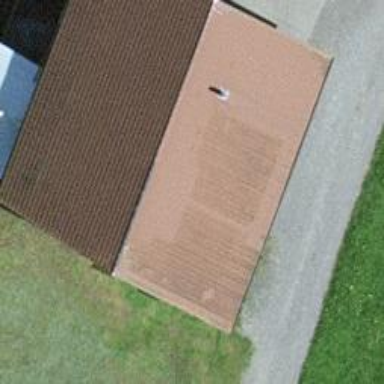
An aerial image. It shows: Farm auxiliary building.